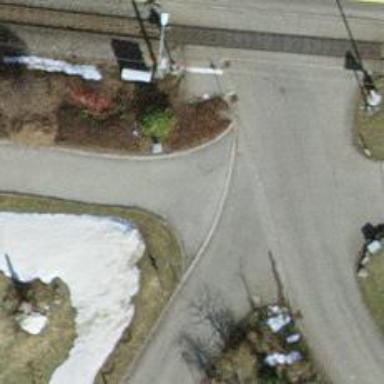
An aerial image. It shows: Driveway.